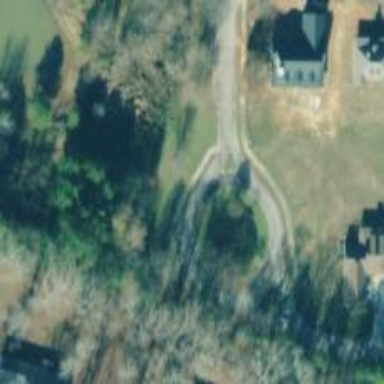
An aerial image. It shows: Residential road.